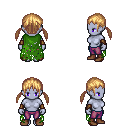
a pixel art fantasy rpg character, female body template, dark elf, purple skin, green tattered cape, magenta pants, light blonde twin-tailed hairstyle, cloth bracers, brown shoes, four views (front, back, left, right), 2x2 character sprite sheet, small pixel art, hard edges, no anti-aliasing